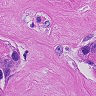
Metastatic tissue present: yes